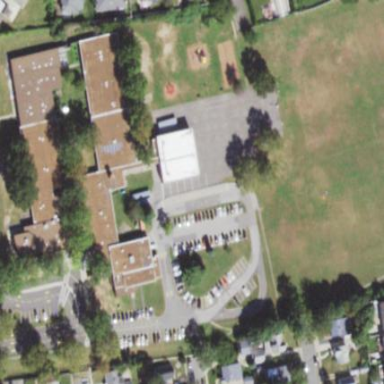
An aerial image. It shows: School building.